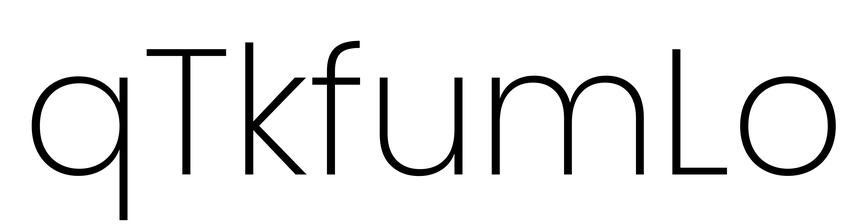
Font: Poppins-ExtraLight